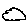
Label: cloud